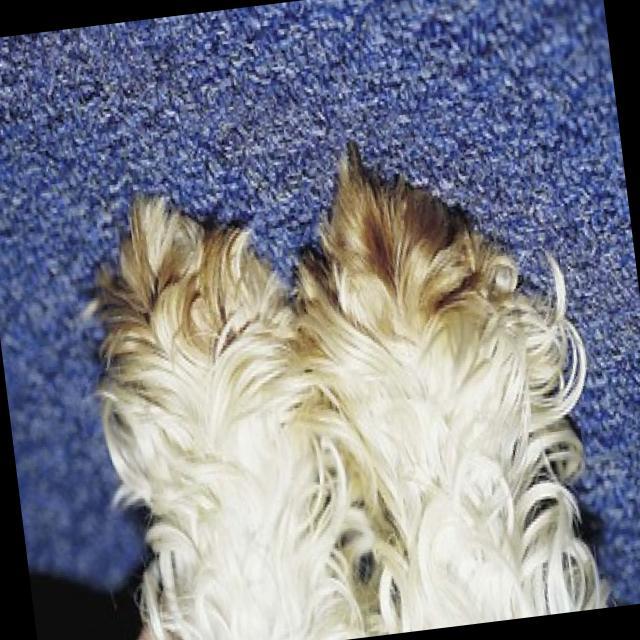
Canine hypersensitivity reaction — allergic skin response with urticaria, erythema, pruritus, and angioedema. May be food, environmental, or flea allergy related.